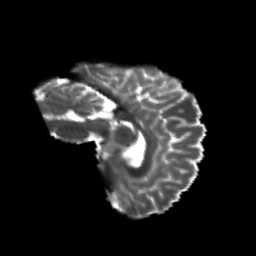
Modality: T2w
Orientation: sagittal
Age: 20
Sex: female
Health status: healthy
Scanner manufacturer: philips
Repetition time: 7.393 s
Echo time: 0.08599 s